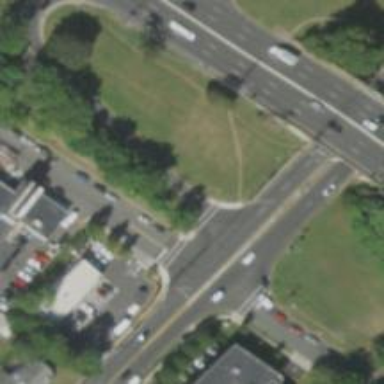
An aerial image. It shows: Marked crossing on the road.